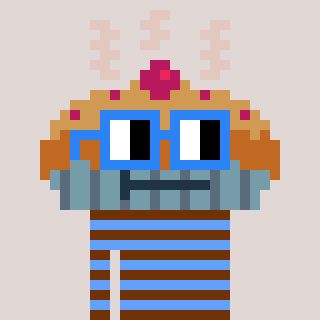
a pixel art character with square blue glasses, a pie-shaped head and a blue-colored body on a warm background